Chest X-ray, PA view. Patient: 60 years old, sex M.
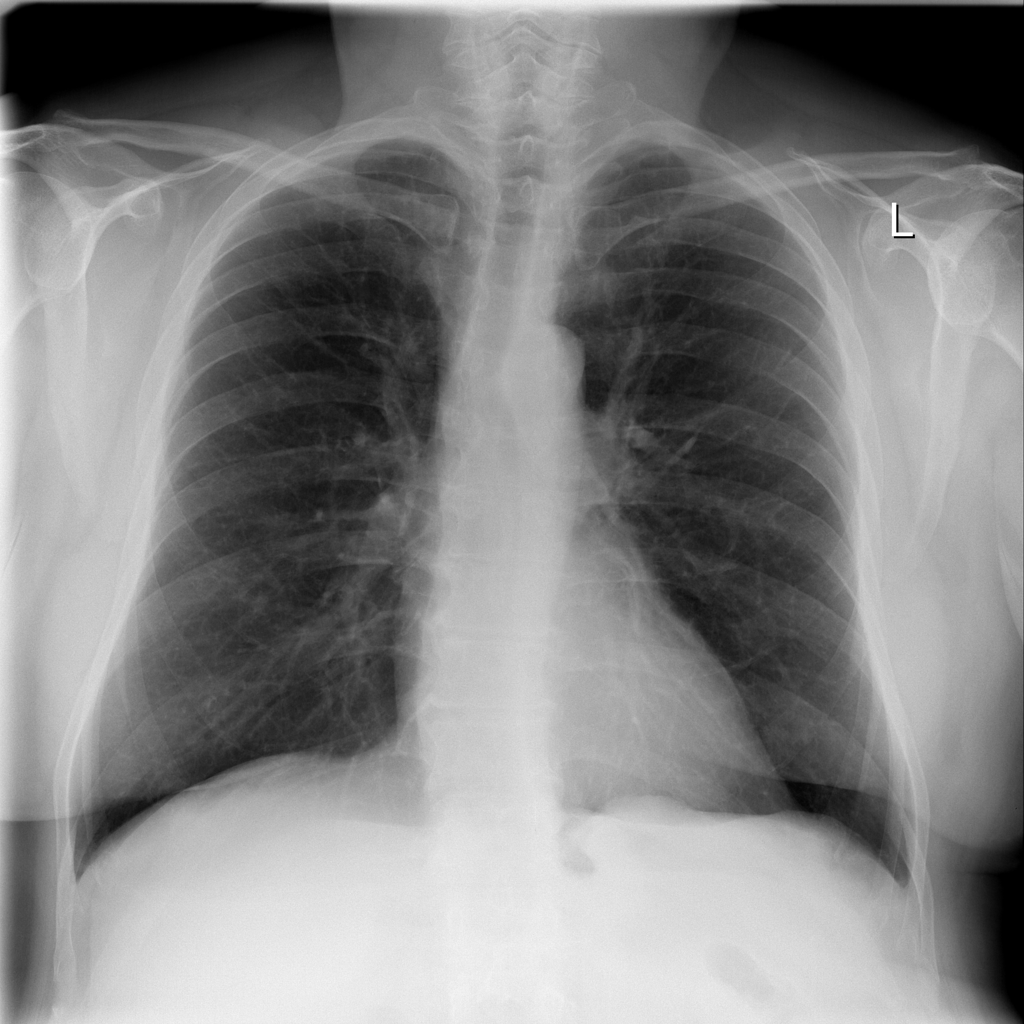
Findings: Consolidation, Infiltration